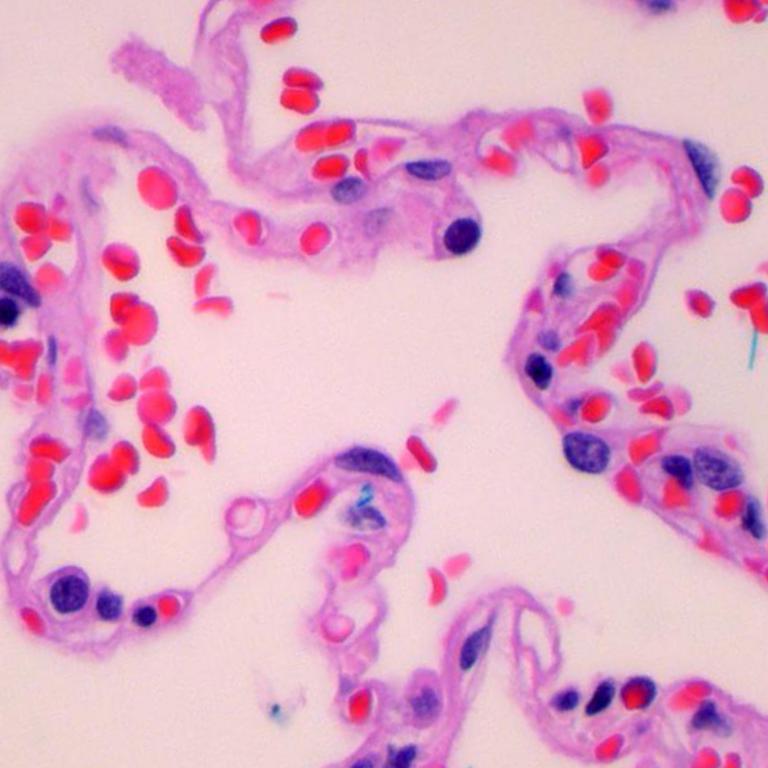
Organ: lung
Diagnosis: benign